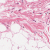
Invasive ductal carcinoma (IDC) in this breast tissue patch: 0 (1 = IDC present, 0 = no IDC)